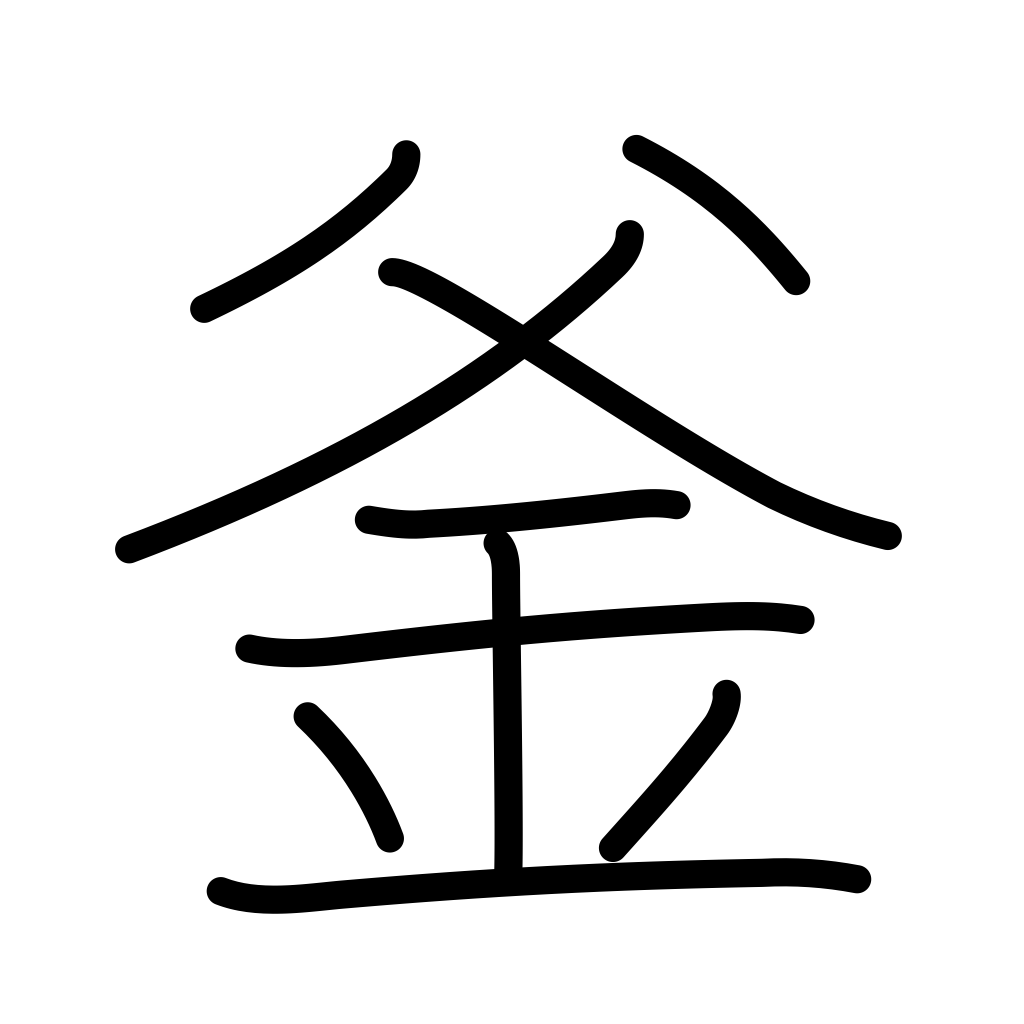
Meaning: kettle, cauldron, iron pot